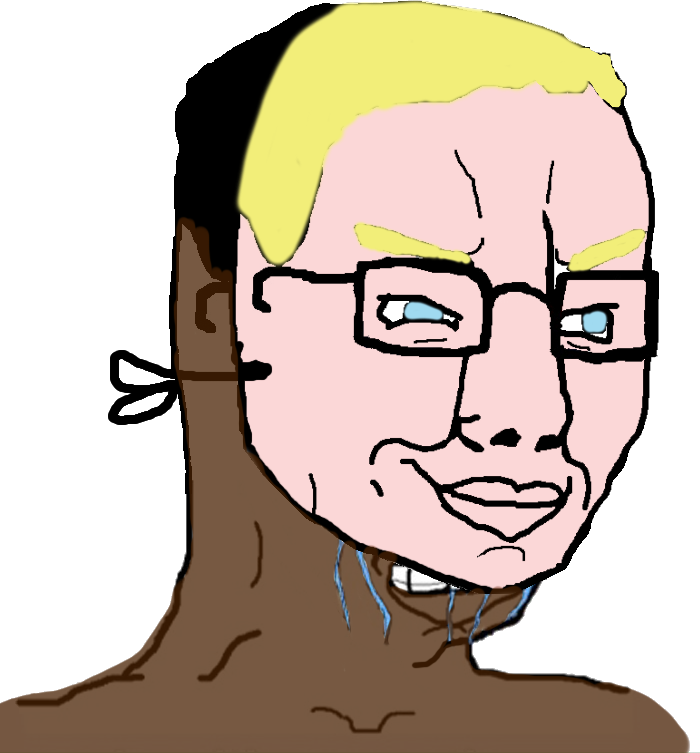
Label: 5_Poljak